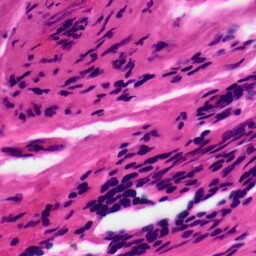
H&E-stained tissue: Ovarian